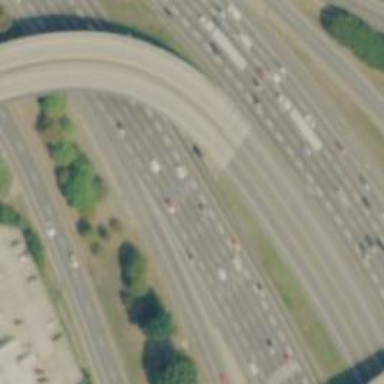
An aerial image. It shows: Motorway.